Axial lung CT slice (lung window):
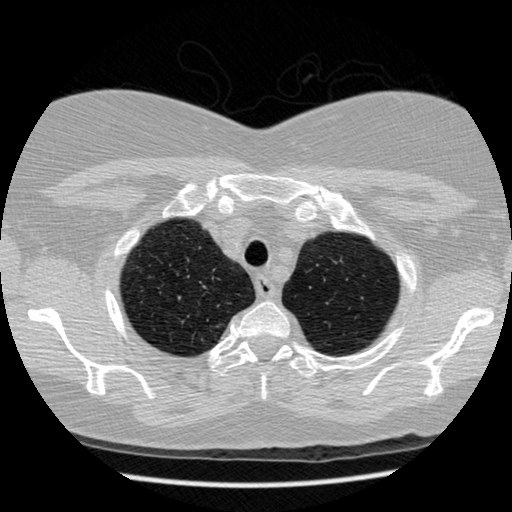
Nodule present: no